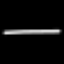
Label: line